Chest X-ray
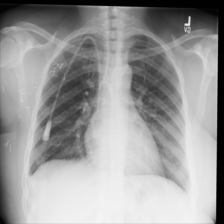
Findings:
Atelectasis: negative
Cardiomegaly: negative
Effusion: negative
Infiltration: negative
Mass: negative
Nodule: negative
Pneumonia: negative
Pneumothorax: negative
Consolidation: negative
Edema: negative
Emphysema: negative
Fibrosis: negative
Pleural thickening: negative
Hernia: negative